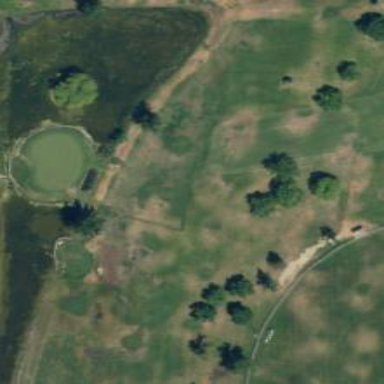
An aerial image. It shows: View of golf hole.